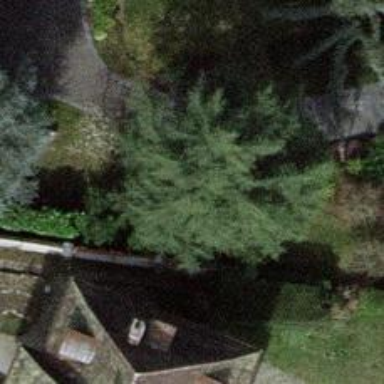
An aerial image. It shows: Evergreen needle-leaved tree.